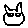
Label: cat